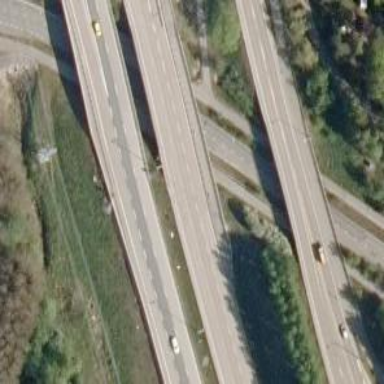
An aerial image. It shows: Motorway bridge with asphalt surface.